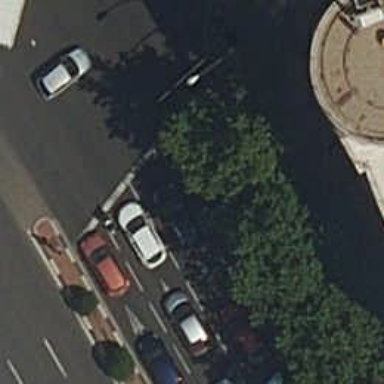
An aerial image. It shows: Road with traffic signals.